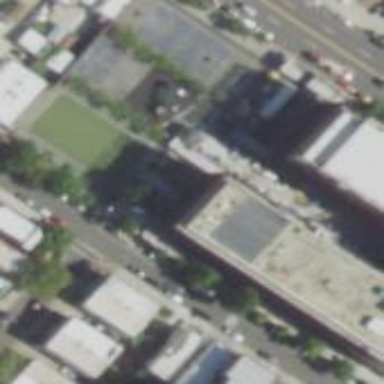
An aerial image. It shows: Schoolyard with asphalt surface.